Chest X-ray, PA view. Patient: 28 years old, sex M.
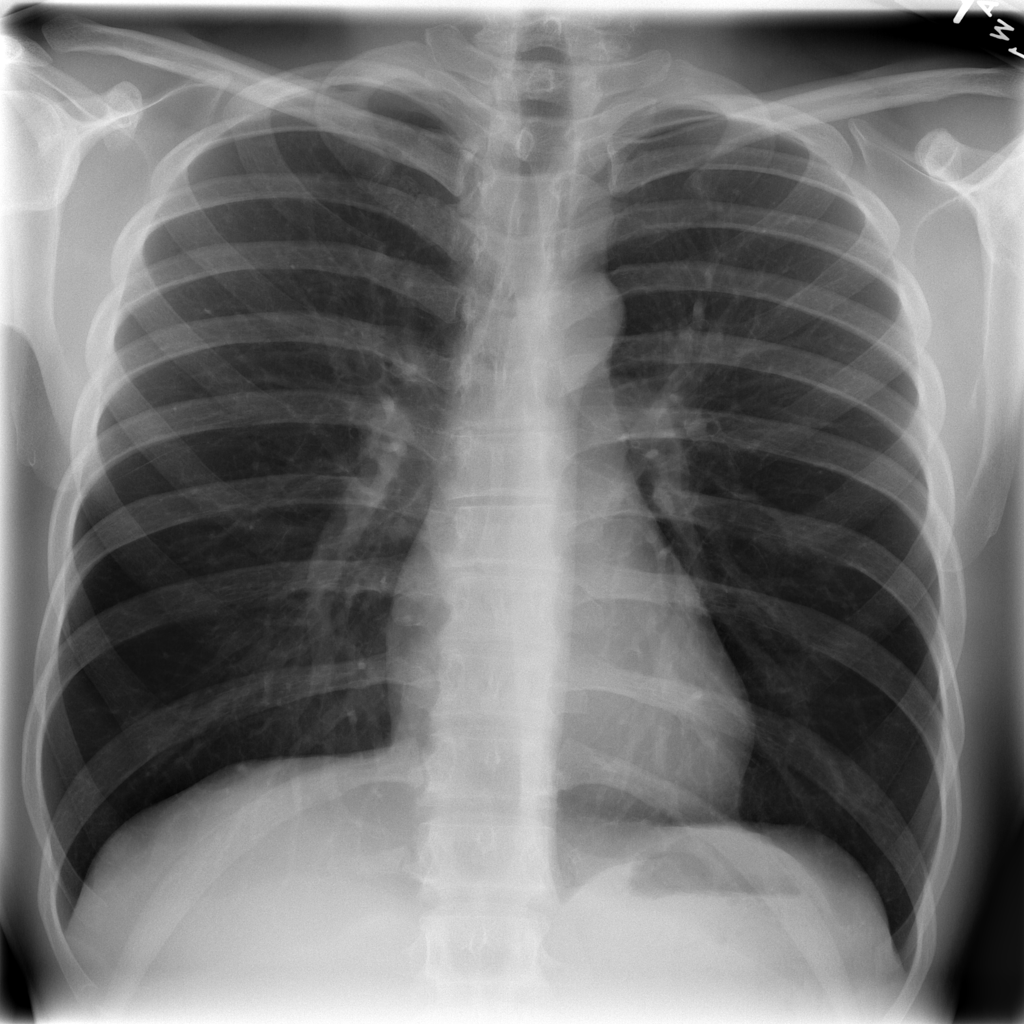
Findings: No Finding